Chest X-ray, PA view. Patient: 55 years old, sex F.
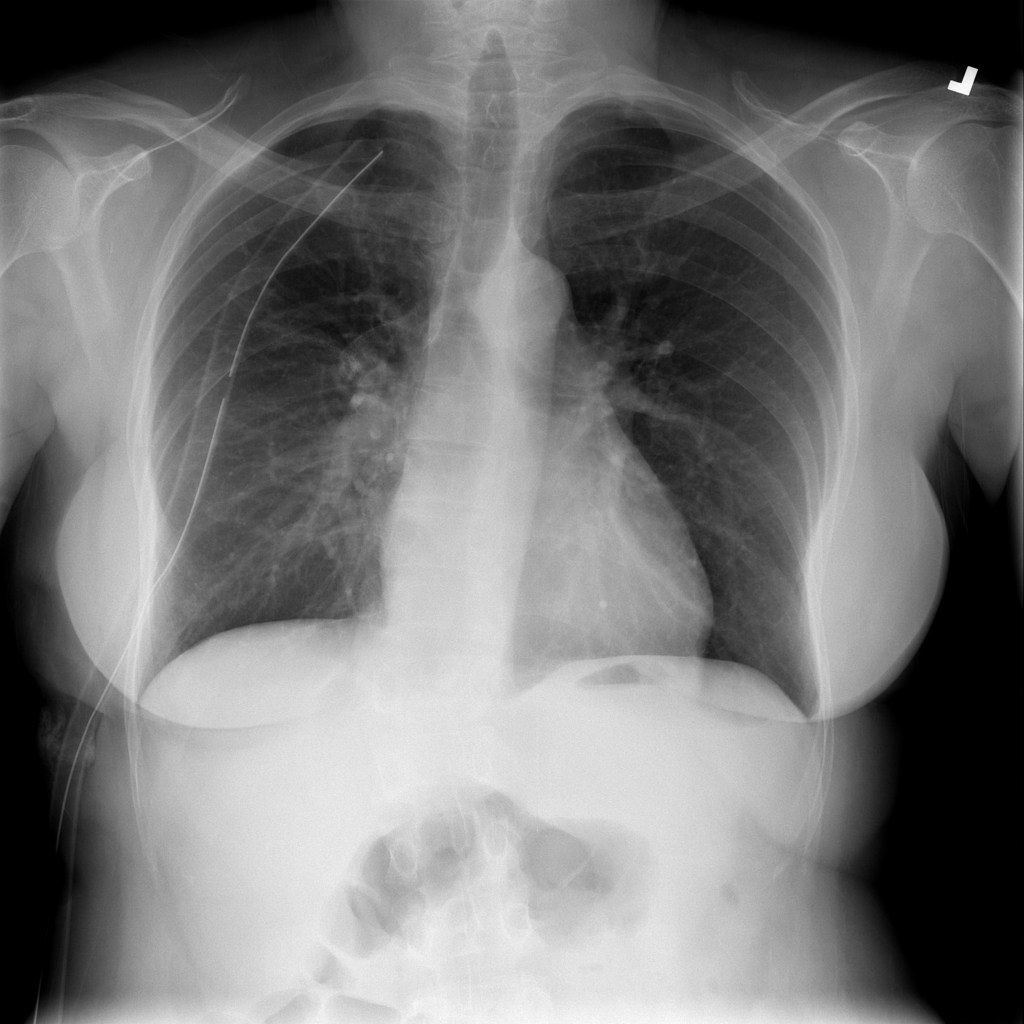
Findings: No Finding